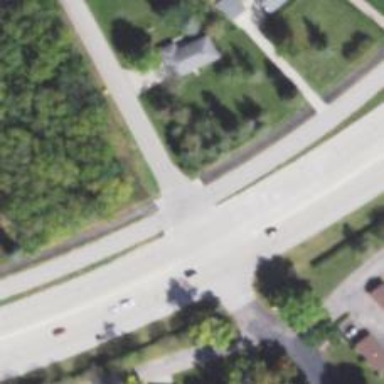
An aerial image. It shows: Asphalt cycleway.